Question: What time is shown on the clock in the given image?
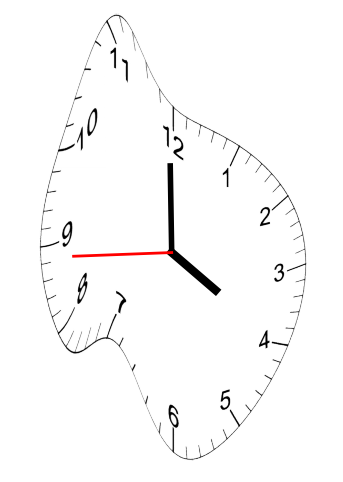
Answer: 03:59:44